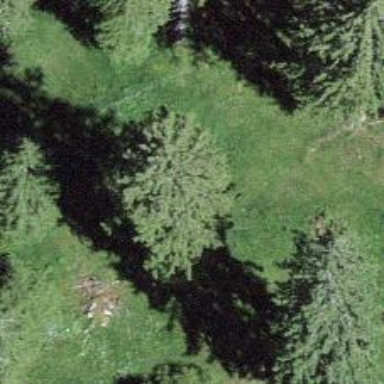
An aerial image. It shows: Beautiful tree in nature.